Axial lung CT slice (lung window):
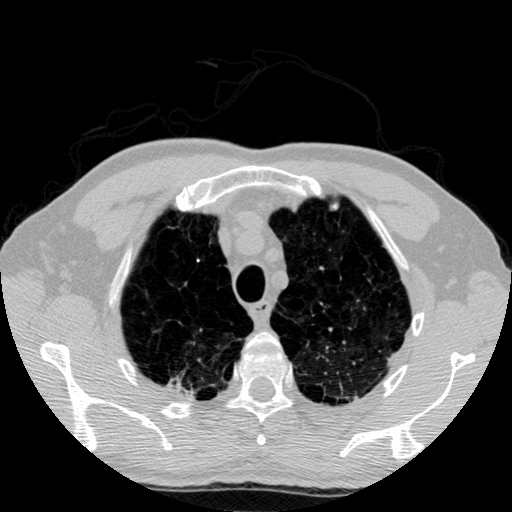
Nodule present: no